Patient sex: M
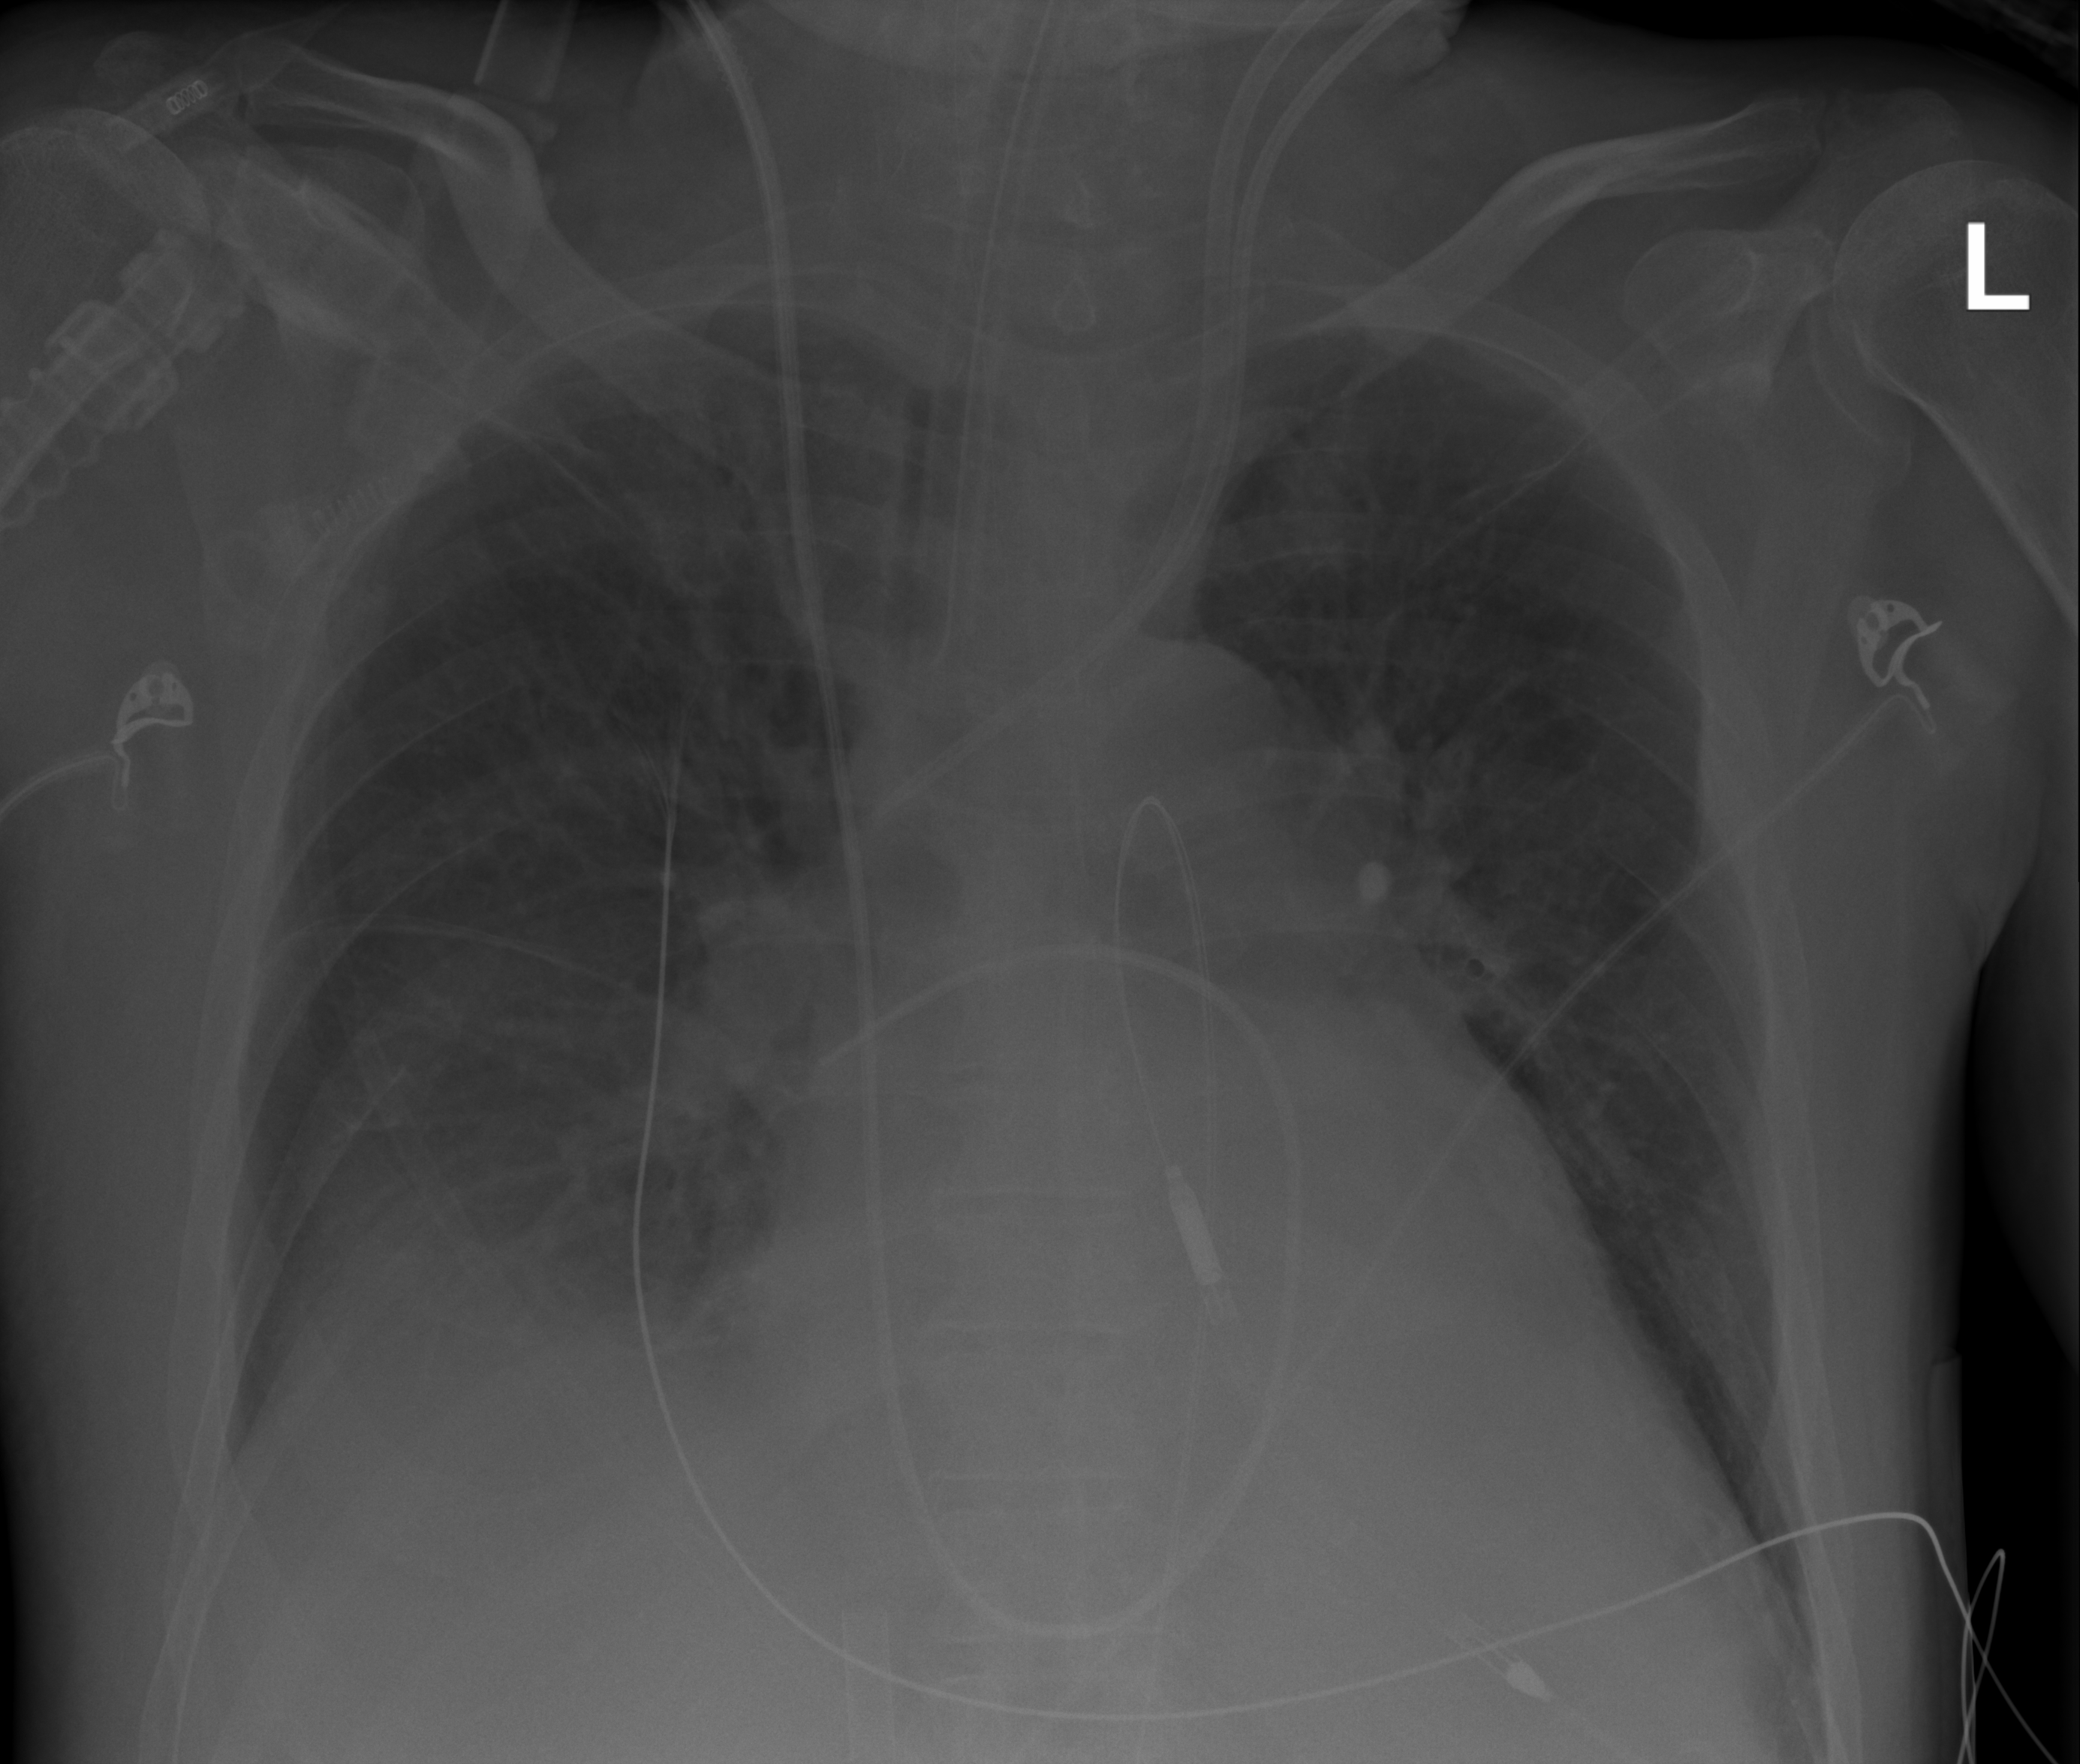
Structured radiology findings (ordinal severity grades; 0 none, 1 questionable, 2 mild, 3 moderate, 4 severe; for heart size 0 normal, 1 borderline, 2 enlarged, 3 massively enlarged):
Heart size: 2
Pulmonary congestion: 2
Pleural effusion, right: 2
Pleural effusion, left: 2
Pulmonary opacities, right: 0
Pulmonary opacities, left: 0
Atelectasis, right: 2
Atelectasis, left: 2